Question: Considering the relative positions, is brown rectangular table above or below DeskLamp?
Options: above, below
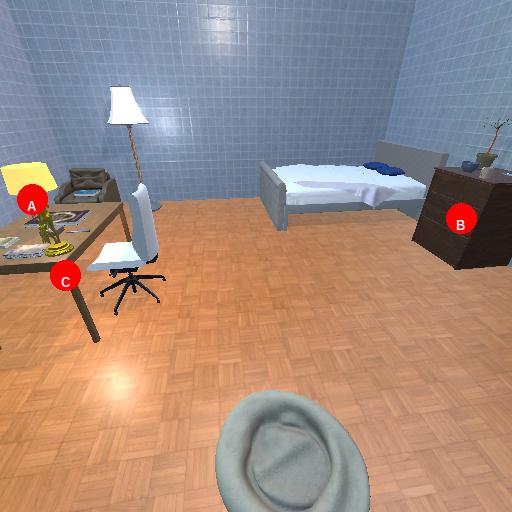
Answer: above